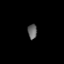
Tissue: lung
Cell type: Epithelial cells
Senescence score: 0.6245
Nuclear area (px): 134
Mean DAPI intensity: 101.985